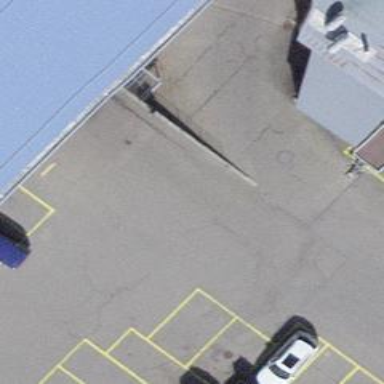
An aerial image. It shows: Road serving as parking aisle.